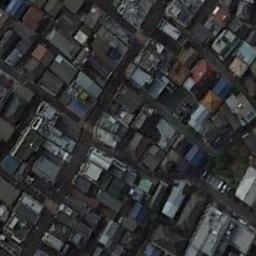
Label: dense_residential